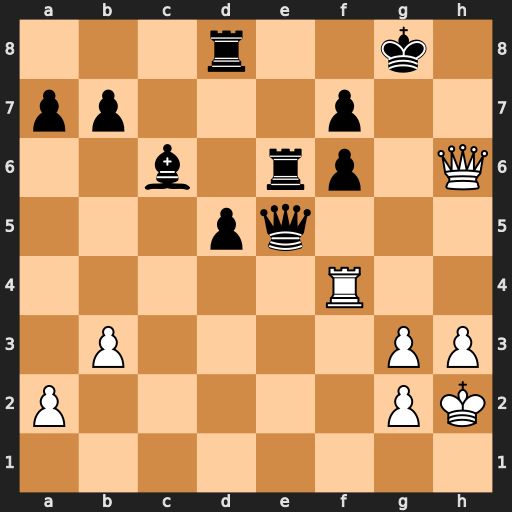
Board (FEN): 3r2k1/pp3p2/2b1rp1Q/3pq3/5R2/1P4PP/P5PK/8
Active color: w
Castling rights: -
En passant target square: -
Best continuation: Rg4+ Qg5 Rxg5+ fxg5 Qxg5+